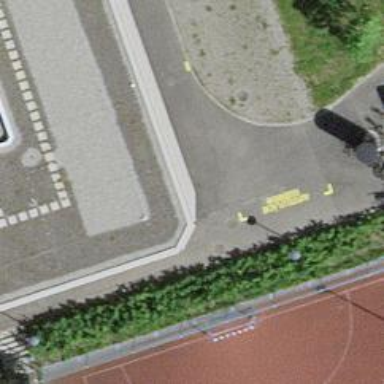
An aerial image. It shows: Bicycle parking area.